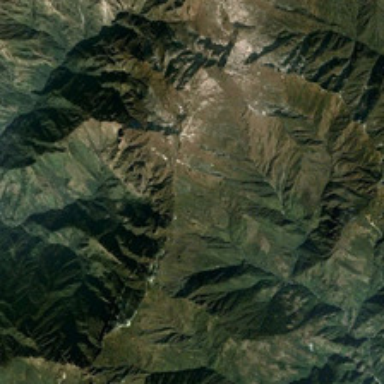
The green hills are next to each other in an unbroken line .